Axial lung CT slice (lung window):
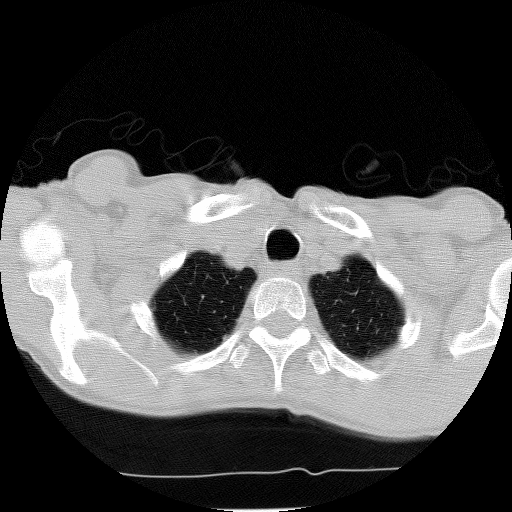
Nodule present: no